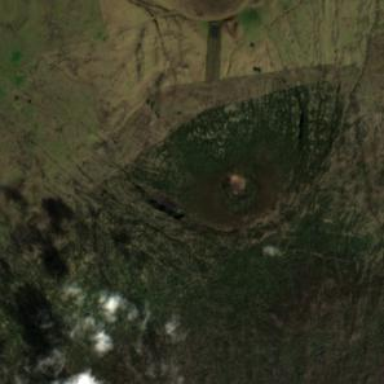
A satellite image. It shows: Majestic volcano in its natural splendor.